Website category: book
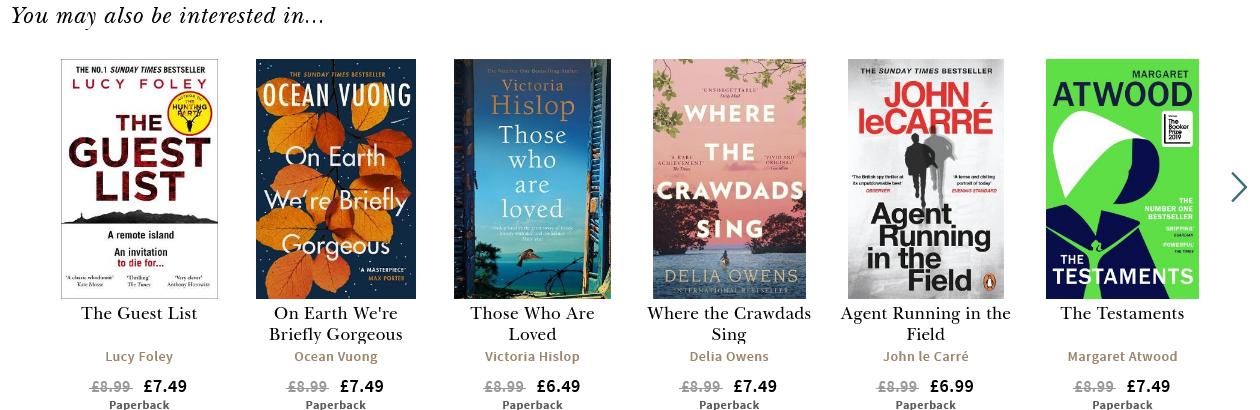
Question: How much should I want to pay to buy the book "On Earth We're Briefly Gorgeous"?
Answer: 7.49

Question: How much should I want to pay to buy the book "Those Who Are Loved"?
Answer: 6.49

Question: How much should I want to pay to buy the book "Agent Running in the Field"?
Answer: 6.99

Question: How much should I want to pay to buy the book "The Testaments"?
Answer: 7.49

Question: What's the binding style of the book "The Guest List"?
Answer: Paperback

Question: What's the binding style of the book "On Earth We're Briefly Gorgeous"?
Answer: Paperback

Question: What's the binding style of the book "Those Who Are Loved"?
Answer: Paperback

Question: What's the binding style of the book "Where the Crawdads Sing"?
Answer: Paperback

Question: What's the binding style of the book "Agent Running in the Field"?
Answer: Paperback

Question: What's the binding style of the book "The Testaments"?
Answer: Paperback

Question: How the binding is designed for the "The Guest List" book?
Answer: Paperback

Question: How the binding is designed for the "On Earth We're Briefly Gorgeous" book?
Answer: Paperback

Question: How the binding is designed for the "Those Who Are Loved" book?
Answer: Paperback

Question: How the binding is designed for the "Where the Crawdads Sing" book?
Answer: Paperback

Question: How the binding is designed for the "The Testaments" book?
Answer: Paperback

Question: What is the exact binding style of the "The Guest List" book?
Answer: Paperback

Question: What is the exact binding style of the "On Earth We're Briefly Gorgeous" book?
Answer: Paperback

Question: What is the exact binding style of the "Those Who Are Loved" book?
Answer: Paperback

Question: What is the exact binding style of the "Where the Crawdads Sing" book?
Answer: Paperback

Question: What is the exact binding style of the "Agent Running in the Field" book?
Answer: Paperback

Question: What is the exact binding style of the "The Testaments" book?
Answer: Paperback

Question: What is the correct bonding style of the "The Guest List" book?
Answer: Paperback

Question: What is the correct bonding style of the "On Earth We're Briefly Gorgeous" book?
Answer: Paperback

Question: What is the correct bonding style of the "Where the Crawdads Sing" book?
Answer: Paperback

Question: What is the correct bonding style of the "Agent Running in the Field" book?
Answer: Paperback

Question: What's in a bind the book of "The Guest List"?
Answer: Paperback

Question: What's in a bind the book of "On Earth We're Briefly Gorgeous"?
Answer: Paperback

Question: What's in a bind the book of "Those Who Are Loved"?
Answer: Paperback

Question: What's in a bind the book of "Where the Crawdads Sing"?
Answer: Paperback

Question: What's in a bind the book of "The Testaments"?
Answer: Paperback

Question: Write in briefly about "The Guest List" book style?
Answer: Paperback

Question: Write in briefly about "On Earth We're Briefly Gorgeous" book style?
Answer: Paperback

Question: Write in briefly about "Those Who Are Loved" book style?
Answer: Paperback

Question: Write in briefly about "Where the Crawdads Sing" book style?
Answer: Paperback

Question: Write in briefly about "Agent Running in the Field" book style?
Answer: Paperback

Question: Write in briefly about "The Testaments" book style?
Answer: Paperback

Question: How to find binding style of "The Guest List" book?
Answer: Paperback

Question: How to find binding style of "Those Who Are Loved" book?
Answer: Paperback

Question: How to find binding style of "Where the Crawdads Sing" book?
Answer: Paperback

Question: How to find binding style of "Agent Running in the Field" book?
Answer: Paperback

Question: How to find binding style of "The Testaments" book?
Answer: Paperback